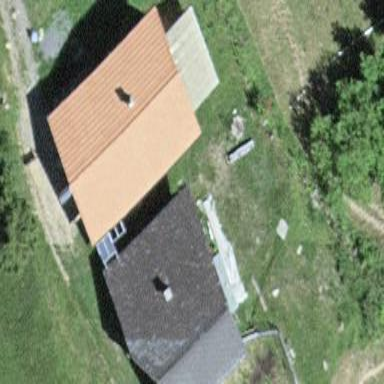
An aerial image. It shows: Rural barn.